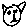
Label: cat